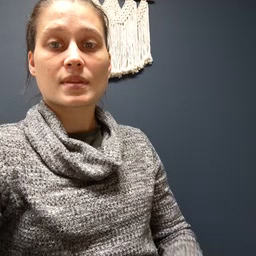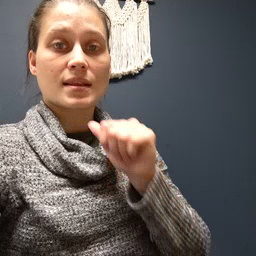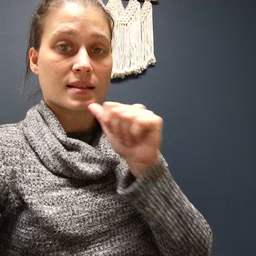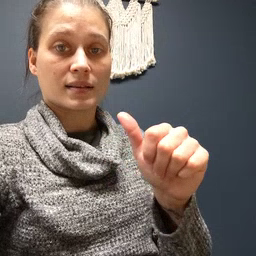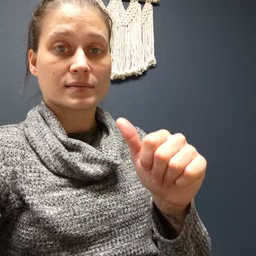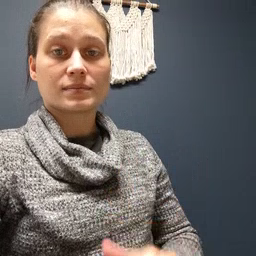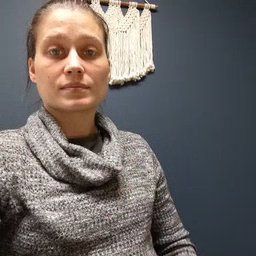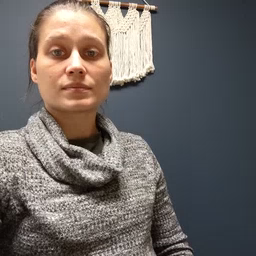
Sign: not